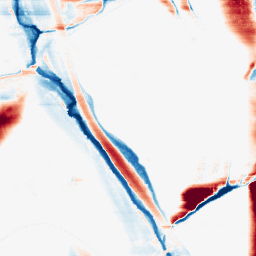
Category: morphological
Decomposition family: morphological_rect
Decomposition parameters: operation: average
width: 50
height: 3
Upsampling method: bicubic_3x
Upsampling parameters: scale: 3
Upsampling scale: 3